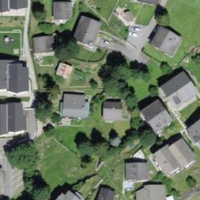
EUNIS habitat code: 55
Species observed at this site:
Clinopodium vulgare